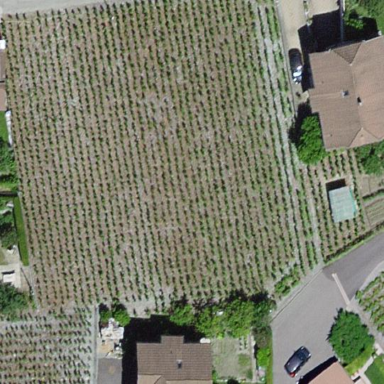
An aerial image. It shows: Vineyard.